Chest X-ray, PA view. Patient: 22 years old, sex F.
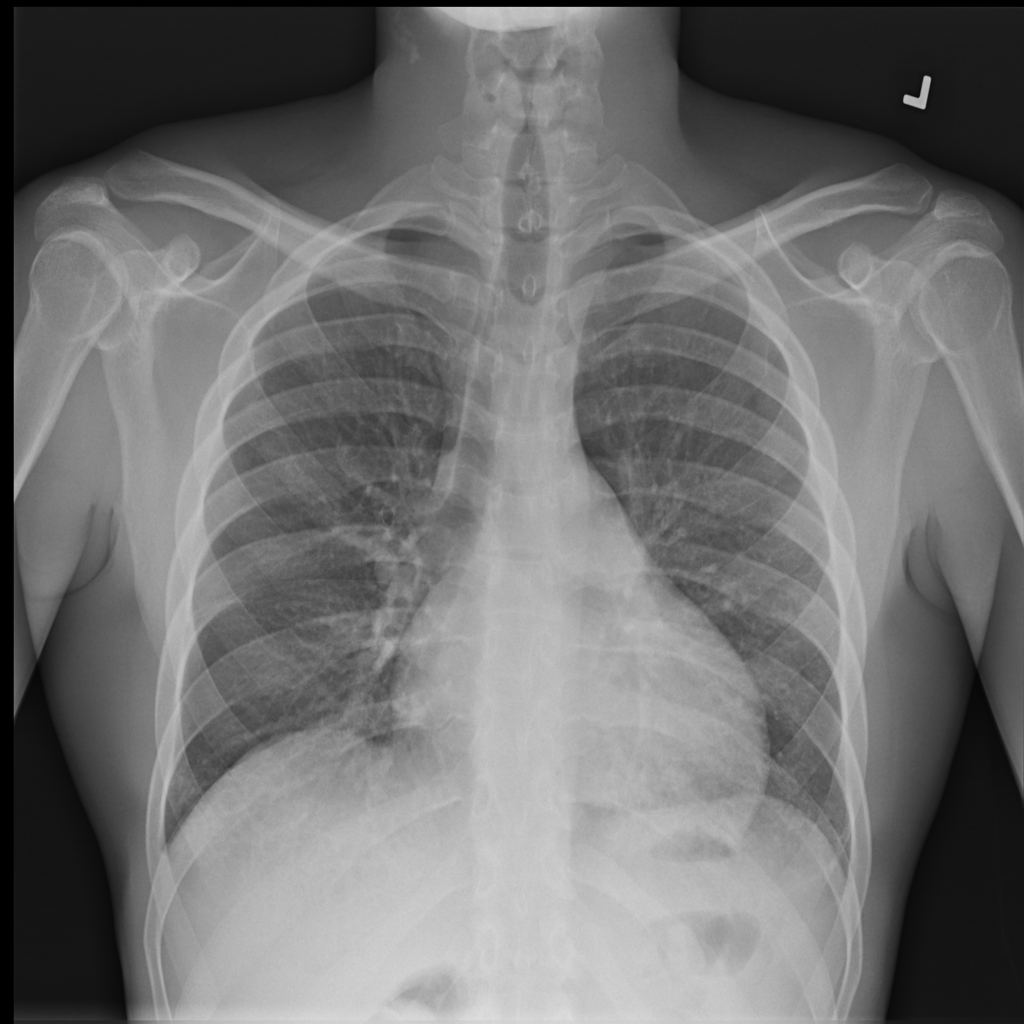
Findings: No Finding